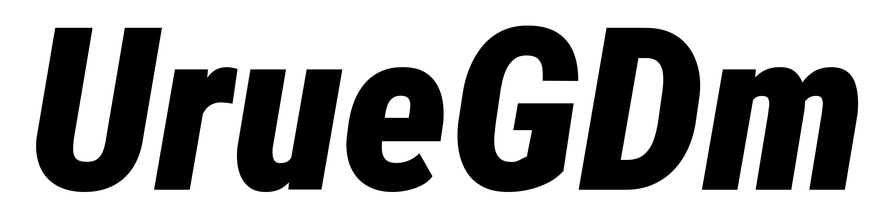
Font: Roboto-Italic_Condensed_Black_Italic